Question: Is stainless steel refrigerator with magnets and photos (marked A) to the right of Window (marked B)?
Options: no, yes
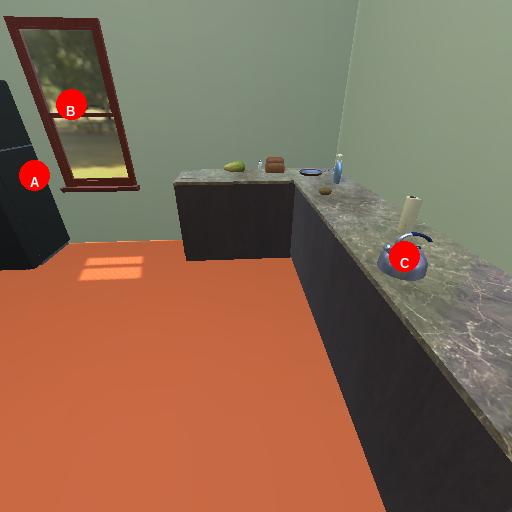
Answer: no